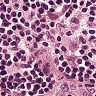
Metastatic tissue present: no